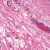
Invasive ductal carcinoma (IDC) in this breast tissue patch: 0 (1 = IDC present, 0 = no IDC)